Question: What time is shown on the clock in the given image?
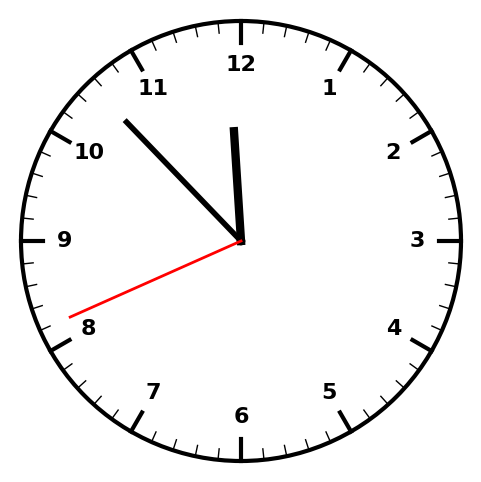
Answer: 11:52:41